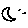
Label: moon